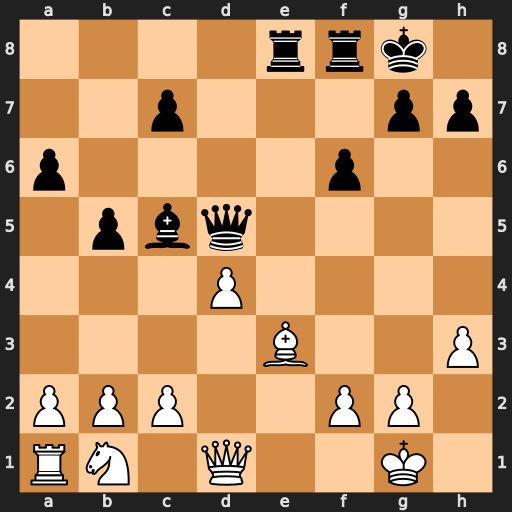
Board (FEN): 4rrk1/2p3pp/p4p2/1pbq4/3P4/4B2P/PPP2PP1/RN1Q2K1
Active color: w
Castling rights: -
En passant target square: -
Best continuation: Nc3 Qf7 dxc5